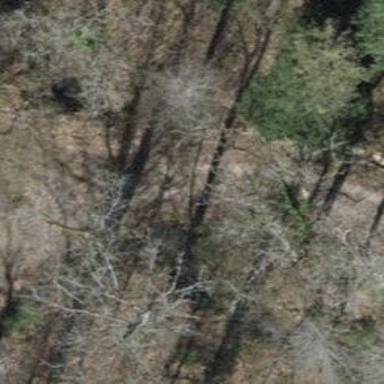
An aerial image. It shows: Culvert tunnel underneath ditch.